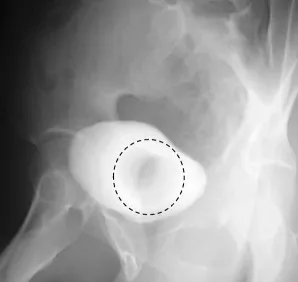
Voiding cystourethrography. (a) Before initiation of micturition.
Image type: radiology (x_ray)